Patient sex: M
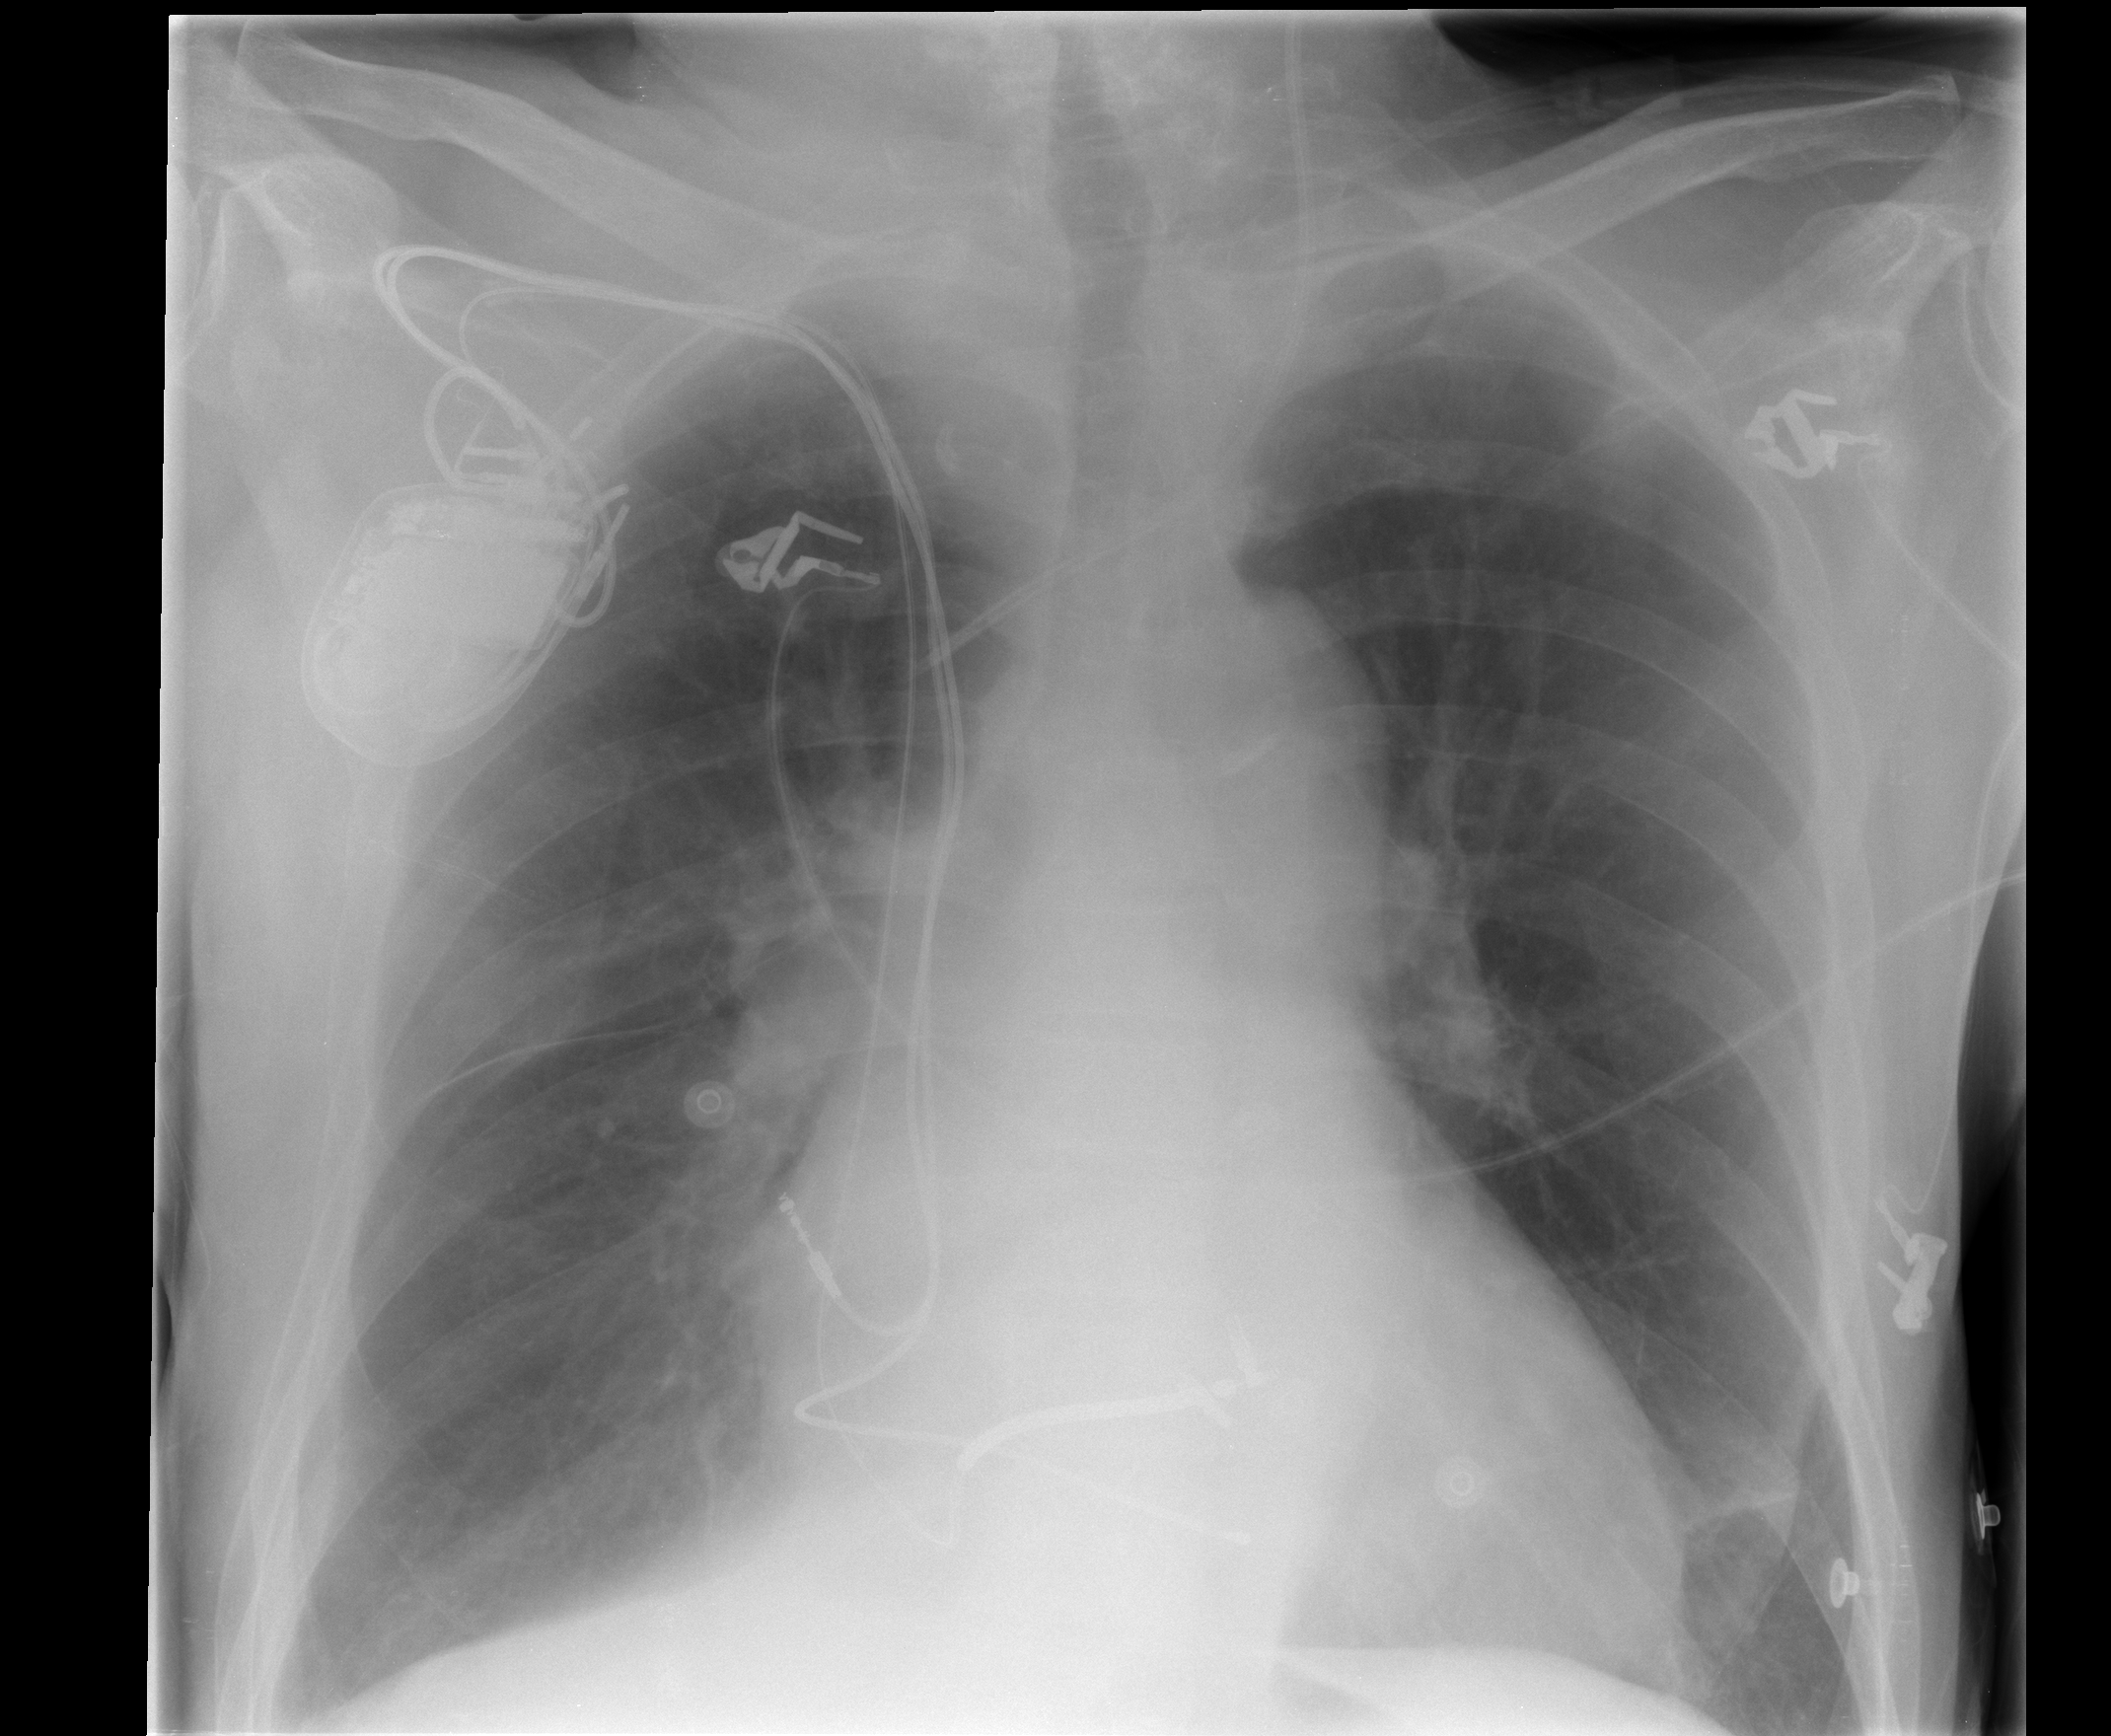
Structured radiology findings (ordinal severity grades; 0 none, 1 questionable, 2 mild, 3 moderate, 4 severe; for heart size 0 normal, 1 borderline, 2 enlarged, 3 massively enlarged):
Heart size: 2
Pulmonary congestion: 0
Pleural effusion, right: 1
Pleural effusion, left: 0
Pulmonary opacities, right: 0
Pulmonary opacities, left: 0
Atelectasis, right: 0
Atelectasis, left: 2